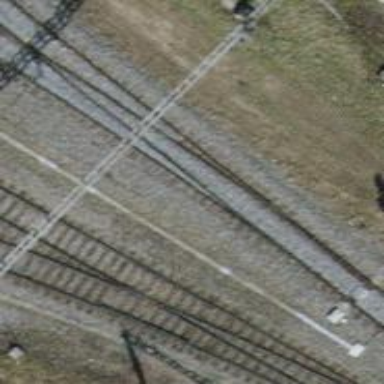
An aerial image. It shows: Railway yard with single rail track. The electrified track has contact line for power supply.